Question: I'm currently trying to create a drop-down menu from nested unordered lists. I have the menu working however I'm having some issues with regards to styling. The overall link that triggers the drop-down is clickable and needs to have a blue background with white text however, the drop-down elements need to have a grey background which is inherited from the overall navigation container. All I need to do is modify the text colour however whatever I method I try it always modifies the drop-down text colour as well as the heading link colour.
My CSS can be found below along with an example of the current display and the html used to generate the menu:
'''
/*CSS*/
#coolMenu,
#coolMenu ul {
list-style: none;
}
#coolMenu {
float: right;
}
#coolMenu > li {
float: left;
}
#coolMenu li a {
display: block;
/*height: 2em;
line-height: 2em;
*/
/*padding: 0 1.5em;*/
text-decoration: none;
color: #ffffff;
}
#coolMenu ul {
position: absolute;
display: none;
z-index: 999;
}
#coolMenu li:hover ul {
display: block;
}
.dropdown a li{
color: #124162 !important;
}
#style_me > li > a{
color: #124162 !important;
}
'''
//
'''
<nav id="navigation" class="navigation">
<ul>
<li class="current"><a href="#">Home</a></li>
<li><a href="#">Who Are We?</a></li>
<li><a href="#">Why Join Us?</a></li>
<li><a href="#">Contact Us</a></li>
</ul>
/* This is the menu element that needs styling */
<ul id="coolMenu">
/* THis should be blue background white text */
<li><a href="#" class="donate">Login / Register</a>
<ul id="style_me">
/* These should be grey background blue text */
<li><a href="#">Link 1</a></li>
<li><a href="#">Link 2</a></li>
<li><a href="#">Link 3</a></li>
<li><a href="#">Link 4</a></li>
<li><a href="#">Link 5</a></li>
<li><a href="#">Link 6</a></li>
<li><a href="#">Link 7</a></li>
</ul>
</li>
</ul>
</nav>
'''
Any help would be greatly appreciated. It's been a couple of years since I've had to do any CSS and my memory is a bit flakey!

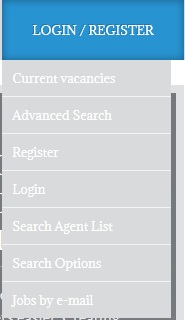
Answer: This should do what you want:
'''
#style_me li a {
color: #124162 !important;
}
'''
(just spaces instead of '>') And, perhaps, you won't need that '!important'.
Update: try even more specific CSS selector if what you posted is being overridden.
'''
#coolMenu li #style_me li a {
color: #124162 !important;
}
'''